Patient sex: M
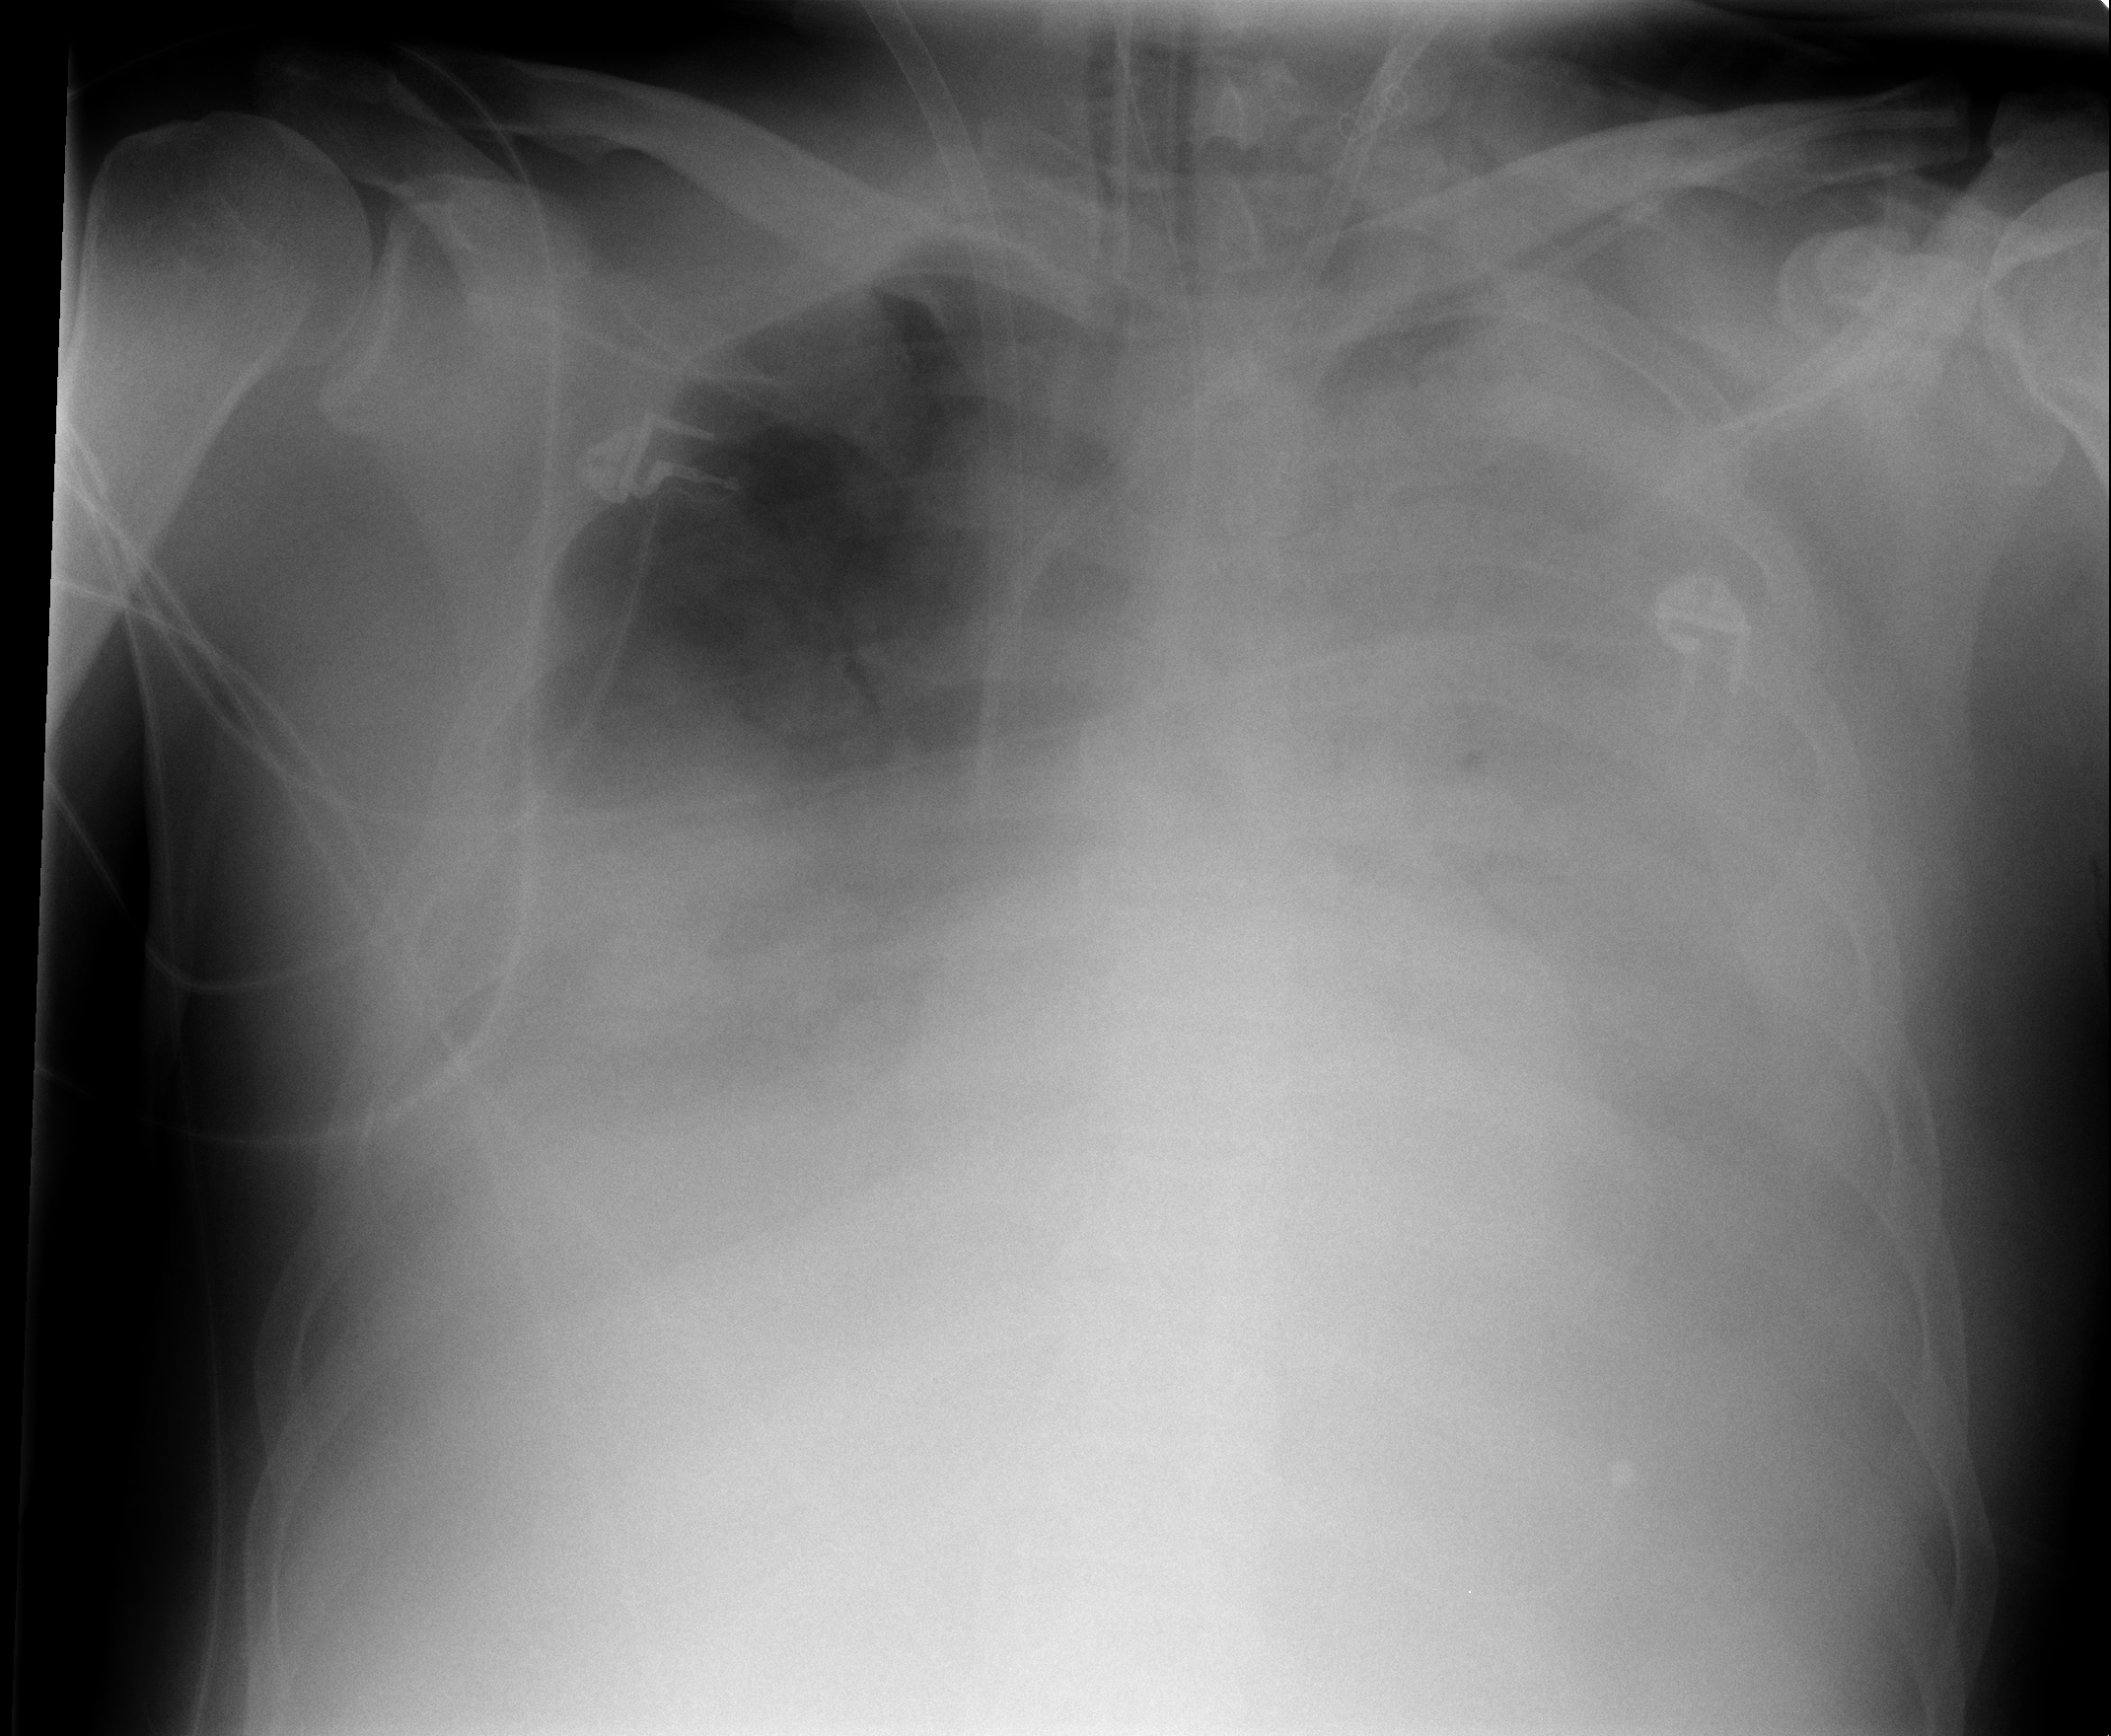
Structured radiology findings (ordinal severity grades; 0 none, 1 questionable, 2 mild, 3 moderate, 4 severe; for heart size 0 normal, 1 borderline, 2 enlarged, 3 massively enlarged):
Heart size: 0
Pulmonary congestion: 0
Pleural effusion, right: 1
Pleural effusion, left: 2
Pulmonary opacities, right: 3
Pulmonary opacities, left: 4
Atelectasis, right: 4
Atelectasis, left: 4